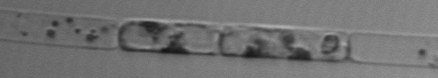
Label: Guinardia_delicatula_TAG_internal_parasite